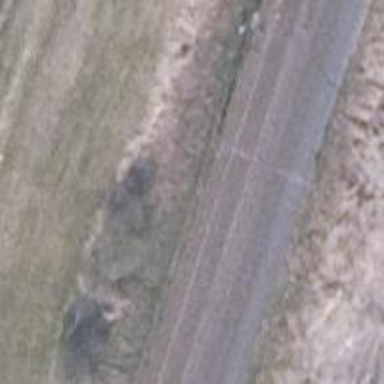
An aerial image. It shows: Milestone along the railway track with catenary mast.